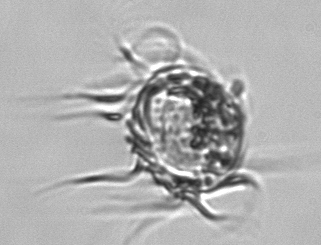
Label: Leegaardiella_ovalis